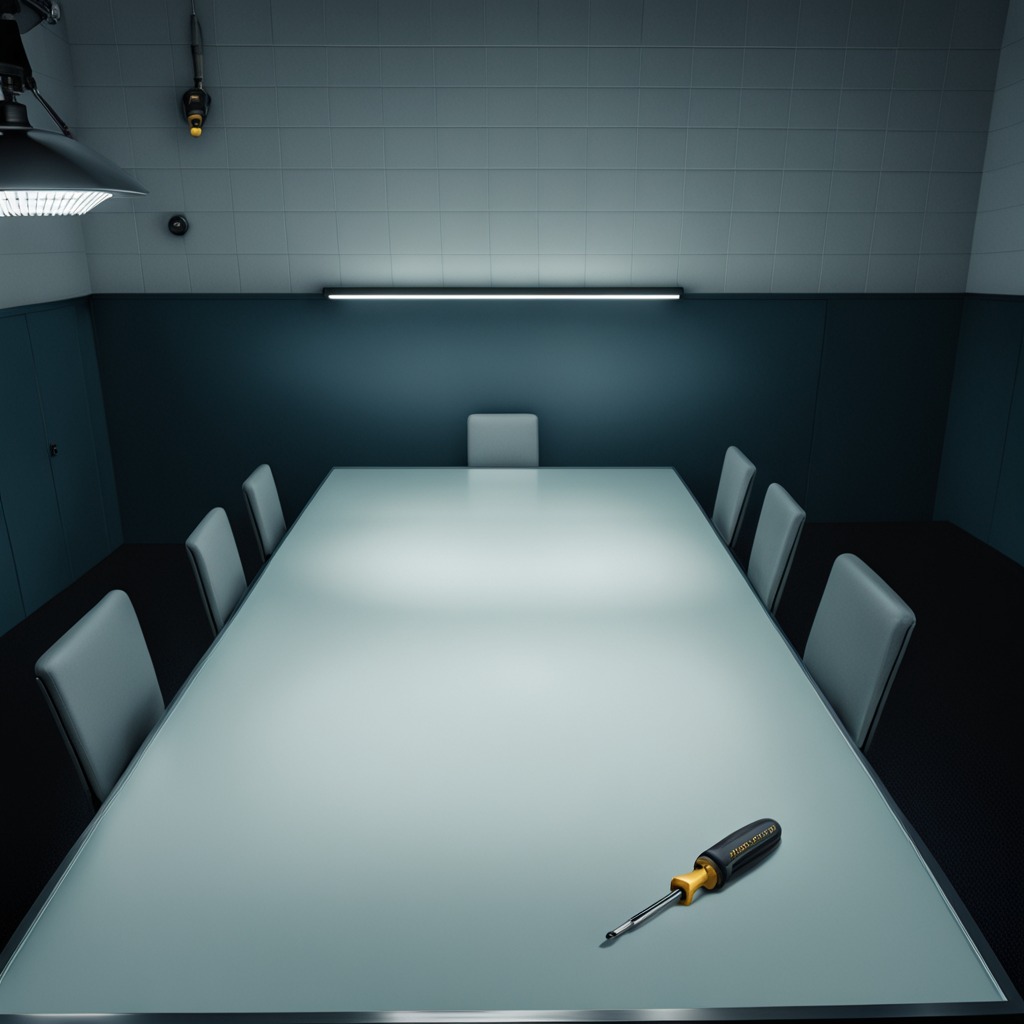
A screwdriver is lying on a clean empty table in a railway signal maintenance room lit by harsh overhead fluorescents.